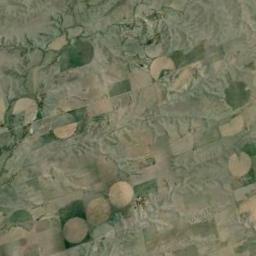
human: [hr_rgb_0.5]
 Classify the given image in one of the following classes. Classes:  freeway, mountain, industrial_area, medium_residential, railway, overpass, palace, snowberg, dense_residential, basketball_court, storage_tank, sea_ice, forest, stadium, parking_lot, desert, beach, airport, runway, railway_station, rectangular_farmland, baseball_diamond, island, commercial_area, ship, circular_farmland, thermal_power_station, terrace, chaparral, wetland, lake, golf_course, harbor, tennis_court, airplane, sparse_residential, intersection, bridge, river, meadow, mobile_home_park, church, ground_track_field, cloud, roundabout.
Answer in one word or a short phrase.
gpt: circular_farmland